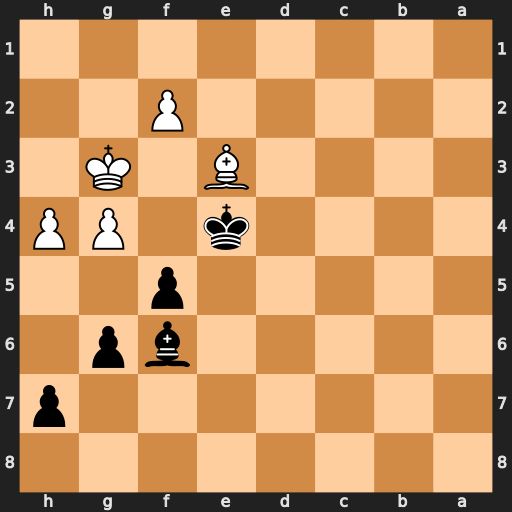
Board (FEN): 8/7p/5bp1/5p2/4k1PP/4B1K1/5P2/8
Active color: b
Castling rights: -
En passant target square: -
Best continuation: f4+ Bxf4 Bxh4+ Kxh4 Kxf4